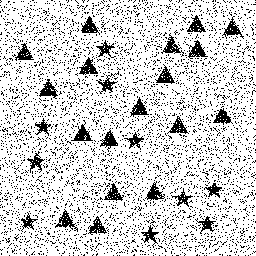
Squares: 0
Triangles: 18
Stars: 10
Total shapes: 28